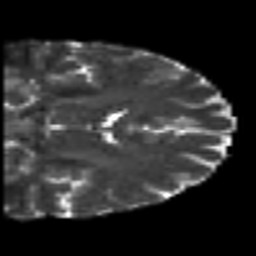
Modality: T2w
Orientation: coronal
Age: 49
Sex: male
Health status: healthy
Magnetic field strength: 3 T
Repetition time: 7 s
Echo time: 0.0926 s